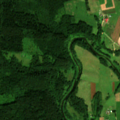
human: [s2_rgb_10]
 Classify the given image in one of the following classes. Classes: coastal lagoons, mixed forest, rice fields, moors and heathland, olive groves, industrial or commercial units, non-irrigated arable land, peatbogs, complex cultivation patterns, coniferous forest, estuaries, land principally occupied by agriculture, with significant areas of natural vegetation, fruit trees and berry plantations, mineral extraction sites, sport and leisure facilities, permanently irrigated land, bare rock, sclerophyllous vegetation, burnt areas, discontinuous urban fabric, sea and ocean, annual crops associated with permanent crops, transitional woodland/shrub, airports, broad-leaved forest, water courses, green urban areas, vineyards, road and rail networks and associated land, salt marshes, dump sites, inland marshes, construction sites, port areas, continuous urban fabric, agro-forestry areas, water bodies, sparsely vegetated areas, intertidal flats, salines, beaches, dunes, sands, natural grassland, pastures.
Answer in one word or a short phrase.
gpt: non-irrigated arable land, complex cultivation patterns, coniferous forest, mixed forest, transitional woodland/shrub